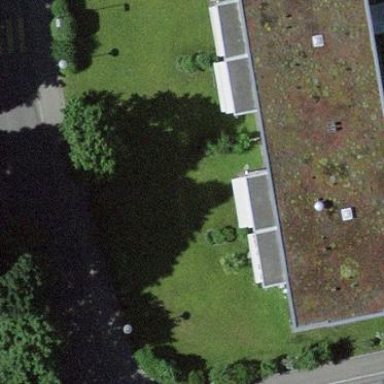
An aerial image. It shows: Building with apartments and flat roof.